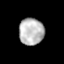
Tissue: prostate
Cell type: T cells
Senescence score: 0.3609
Nuclear area (px): 651
Mean DAPI intensity: 186.588